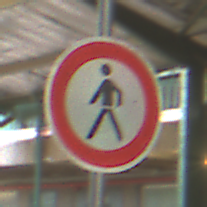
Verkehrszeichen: VerbotFussgaenger
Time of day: MorningAfternoon
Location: Roofed (Special)
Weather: NotSpecified
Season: NotSpecified
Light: Artificial